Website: bh-photo
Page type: payment
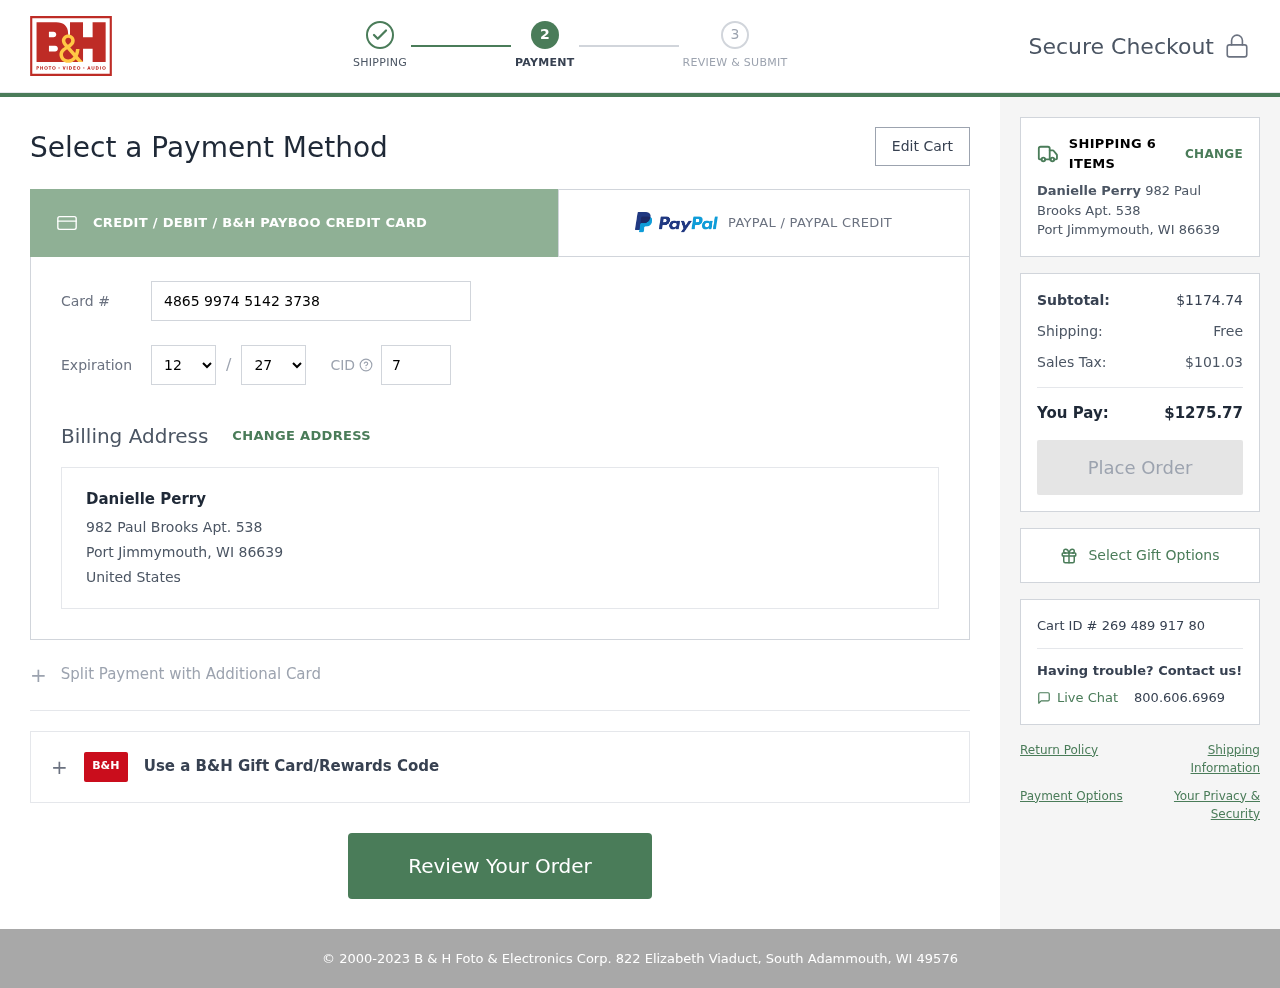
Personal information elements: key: PII_CARD_CVV
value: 715
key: PII_CARD_EXPIRY_MONTH
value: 12
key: PII_CARD_EXPIRY_YEAR
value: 27
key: PII_CARD_NUMBER
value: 4865 9974 5142 3738
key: PII_CITY_STATE_ZIP
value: Port Jimmymouth, WI 86639
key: PII_COUNTRY
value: United States
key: PII_FULLNAME
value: Danielle Perry
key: PII_STREET
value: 982 Paul Brooks Apt. 538
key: PII_FULLNAME2
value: Danielle Perry
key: PII_CITY
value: Port Jimmymouth
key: PII_STATE_ABBR
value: WI
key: PII_POSTCODE
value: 86639
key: PII_POSTCODE_FULL
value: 86639
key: PII_CITY_STATE
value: Port Jimmymouth, WI
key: PII_POSTCODE_NUMERIC
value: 86639
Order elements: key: ORDER_NUM_ITEMS
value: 6
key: ORDER_SUBTOTAL
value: $1174.74
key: ORDER_SHIPPING_COST
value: Free
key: ORDER_TAX
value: $101.03
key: ORDER_TOTAL
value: $1275.77
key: ORDER_ID
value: Cart ID # 269 489 917 80